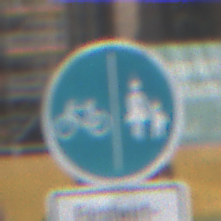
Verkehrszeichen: GetrennterRadUndGehwegRadwegLinks
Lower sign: BesondereFahrzeugeUndTransportgueter7
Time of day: MorningAfternoon
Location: Outdoor (Urban)
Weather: Clear
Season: NotSpecified
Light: Natural